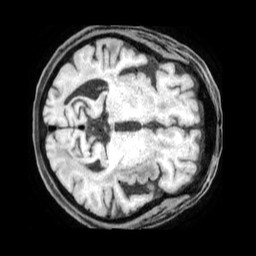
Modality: T1w
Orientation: axial
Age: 72
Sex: male
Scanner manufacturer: philips
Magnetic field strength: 1.5 T
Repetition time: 0.6 s
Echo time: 0.02898 s